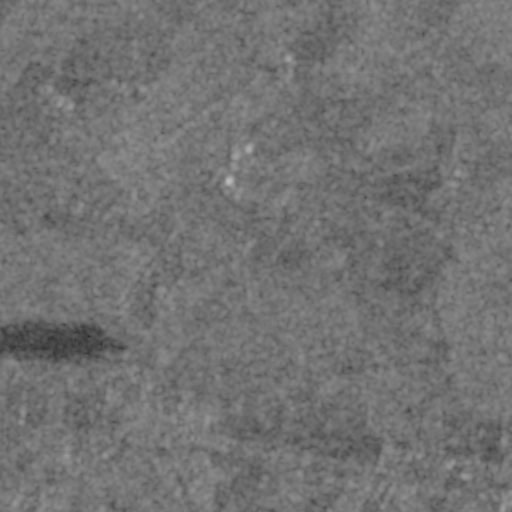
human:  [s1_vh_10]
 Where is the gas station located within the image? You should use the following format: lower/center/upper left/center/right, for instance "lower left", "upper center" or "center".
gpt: The gas station is located in the lower right of the image.
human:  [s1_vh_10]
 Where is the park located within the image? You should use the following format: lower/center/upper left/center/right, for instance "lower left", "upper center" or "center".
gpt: The park is located in the lower right of the image.
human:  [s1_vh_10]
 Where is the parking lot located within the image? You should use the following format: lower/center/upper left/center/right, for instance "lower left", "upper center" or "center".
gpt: The parking lot is located in the lower right of the image.
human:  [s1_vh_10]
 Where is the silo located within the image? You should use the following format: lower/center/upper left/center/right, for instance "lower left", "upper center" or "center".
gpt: The silo is located in the upper center of the image.
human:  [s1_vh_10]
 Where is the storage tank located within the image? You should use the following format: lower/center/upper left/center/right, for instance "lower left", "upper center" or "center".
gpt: The storage tank is located in the upper left of the image.
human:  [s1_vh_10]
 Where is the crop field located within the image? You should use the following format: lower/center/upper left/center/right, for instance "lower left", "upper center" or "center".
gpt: There is no crop field in the image.

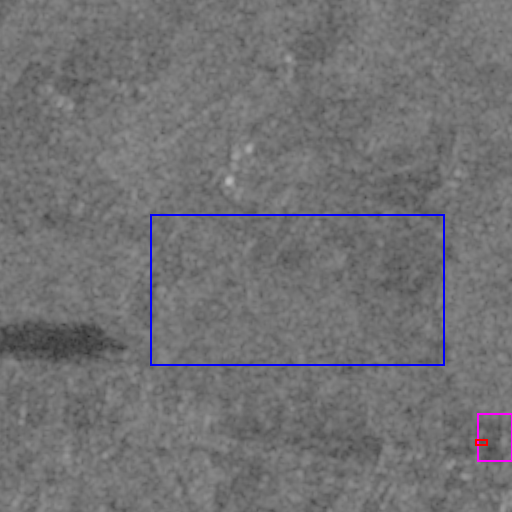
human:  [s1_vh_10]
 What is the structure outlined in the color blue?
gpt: The structure outlined in blue is a crop field.
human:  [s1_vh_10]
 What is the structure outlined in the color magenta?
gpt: The structure outlined in magenta is a park.
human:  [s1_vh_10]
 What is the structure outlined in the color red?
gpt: The structure outlined in red is a parking lot.
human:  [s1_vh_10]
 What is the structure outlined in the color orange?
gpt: There is no orange outline.